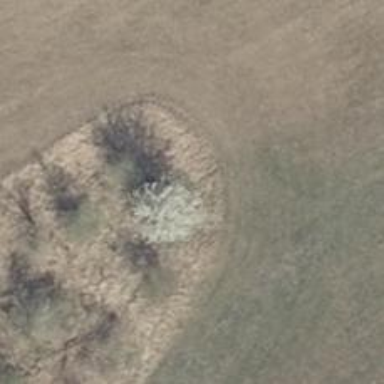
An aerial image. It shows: Hunting stand.